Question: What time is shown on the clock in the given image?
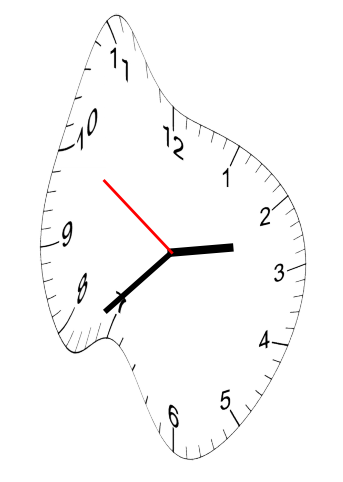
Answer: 02:37:50